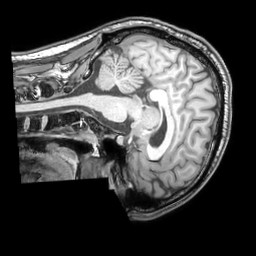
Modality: T1w
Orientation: sagittal
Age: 26
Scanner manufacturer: philips
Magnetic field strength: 3 T
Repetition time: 0.007 s
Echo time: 0.003501 s